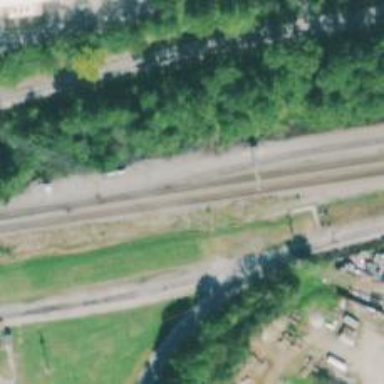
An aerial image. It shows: Site related to the railway.